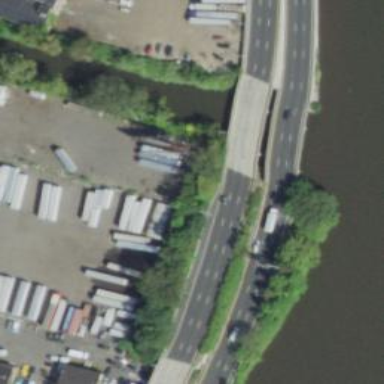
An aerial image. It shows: Bridge on urban freeway/expressway motorway.